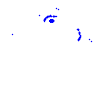
Particle: pion